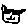
Label: cat